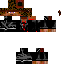
A male human skin with dark skin, wearing brown long hair dressed in a red suit and black pants, featuring a closed mouth.